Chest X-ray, AP view. Patient: 40 years old, sex M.
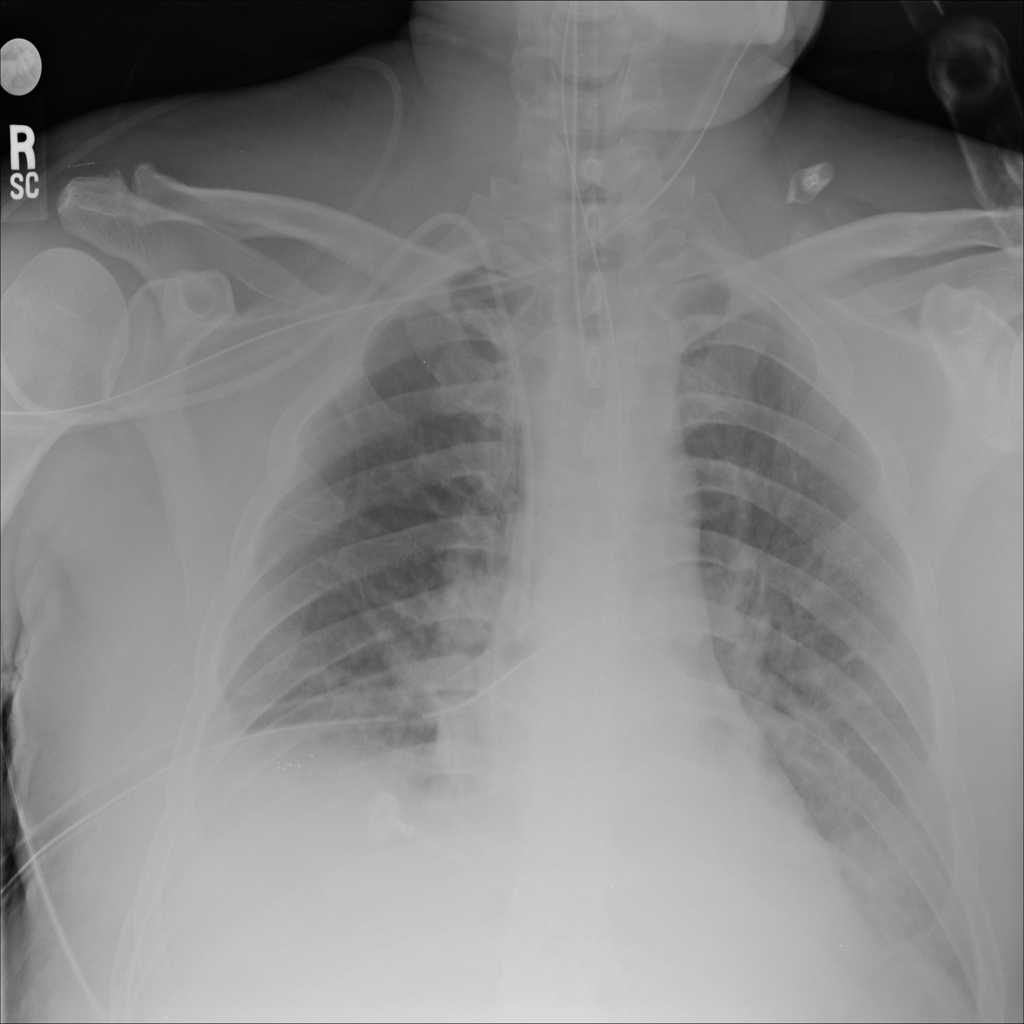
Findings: No Finding